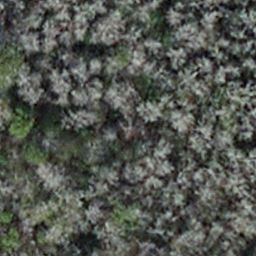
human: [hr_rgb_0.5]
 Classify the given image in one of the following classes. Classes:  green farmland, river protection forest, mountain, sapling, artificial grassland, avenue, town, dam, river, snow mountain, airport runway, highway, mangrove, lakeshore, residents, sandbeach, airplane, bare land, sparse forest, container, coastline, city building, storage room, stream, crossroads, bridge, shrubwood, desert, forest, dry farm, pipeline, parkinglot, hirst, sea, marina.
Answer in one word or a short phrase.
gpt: sapling